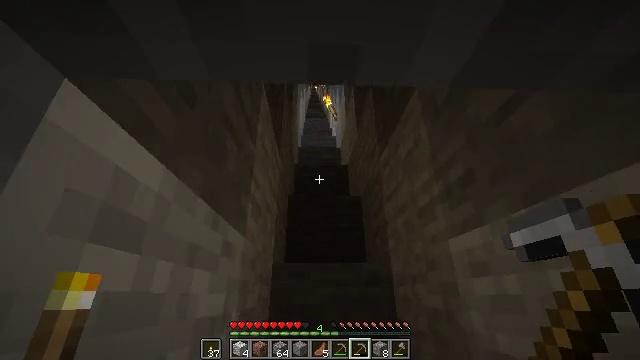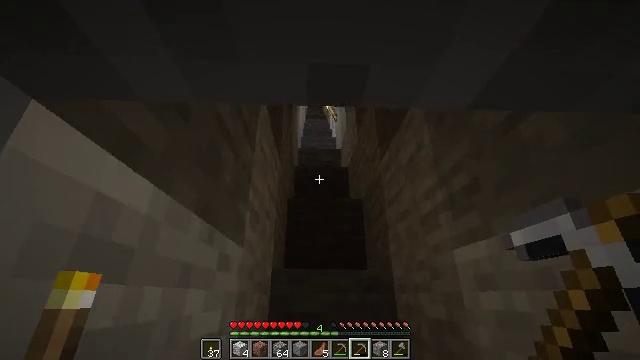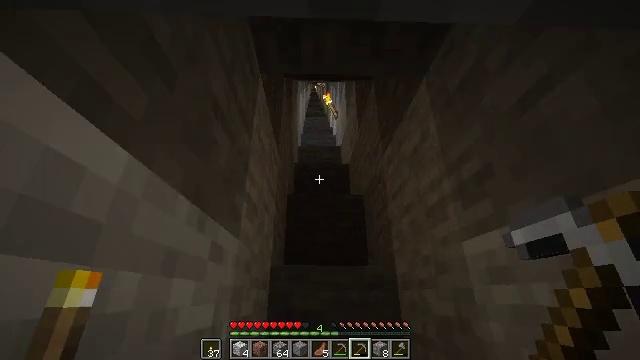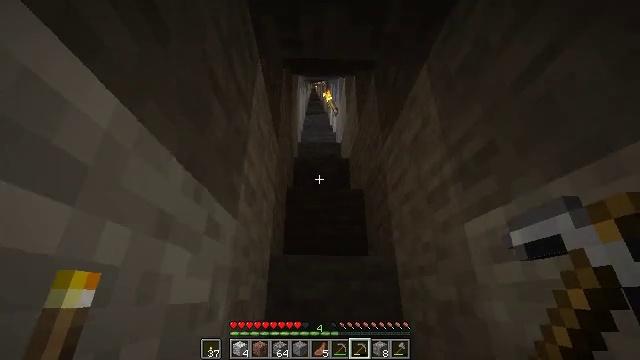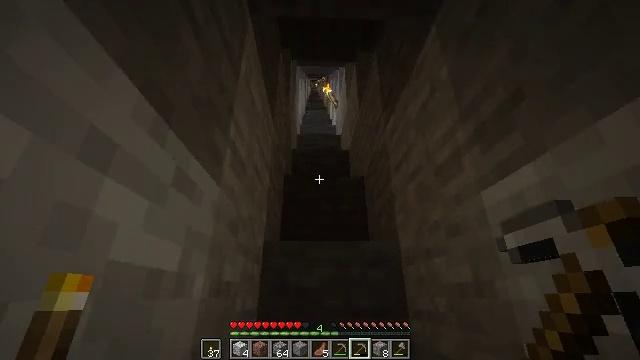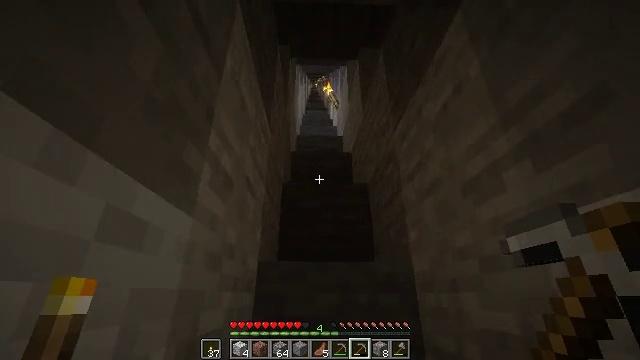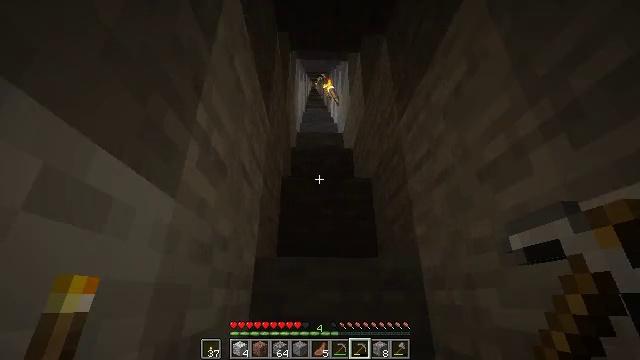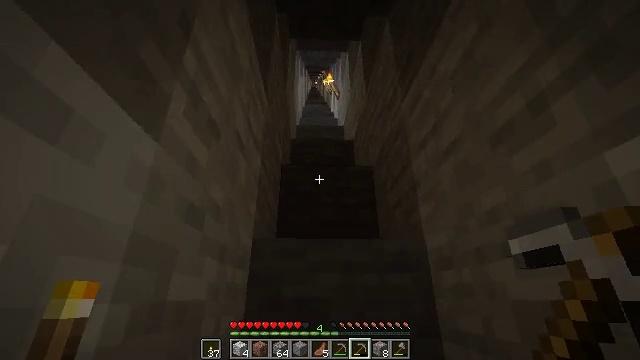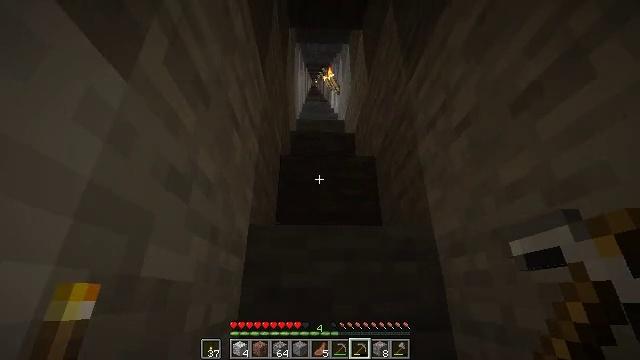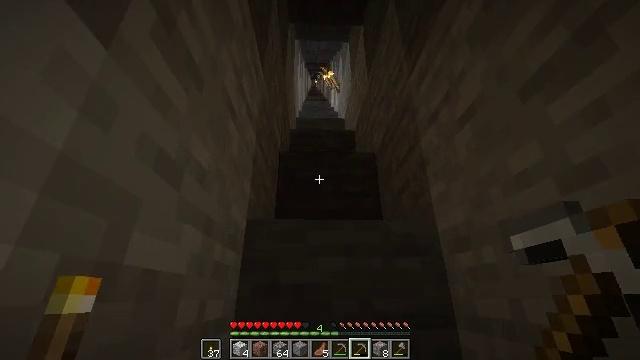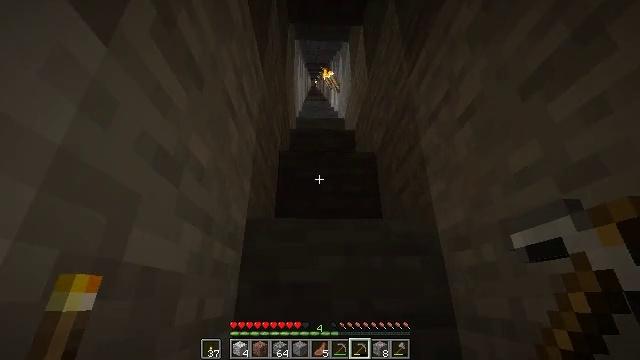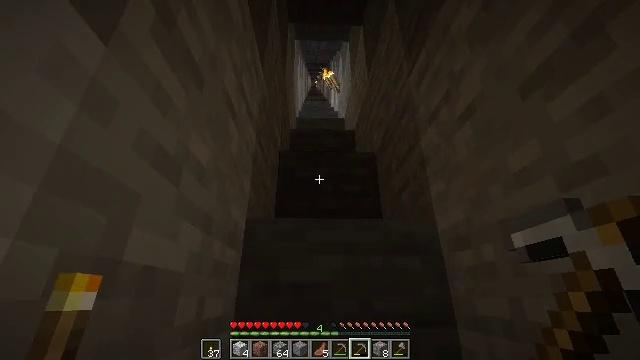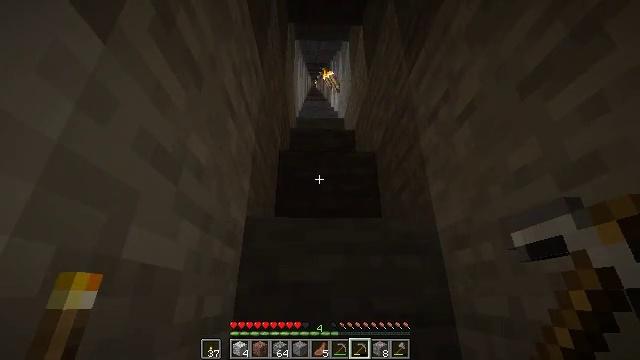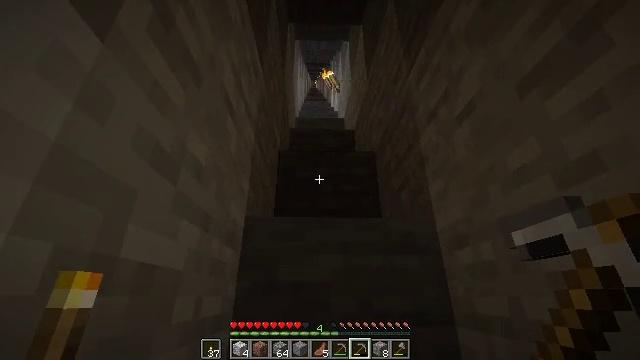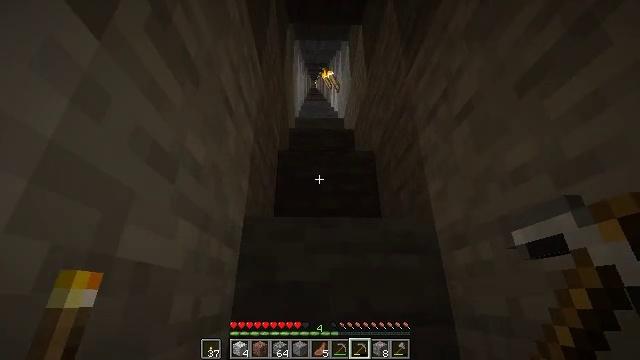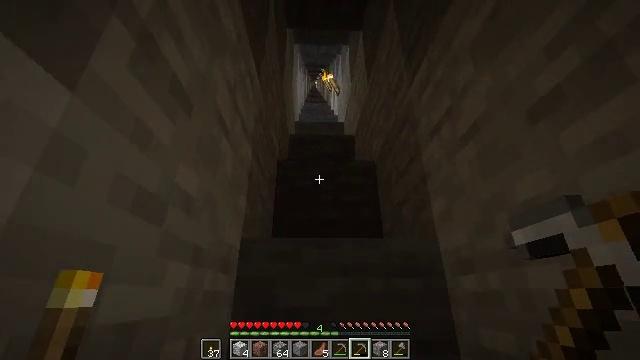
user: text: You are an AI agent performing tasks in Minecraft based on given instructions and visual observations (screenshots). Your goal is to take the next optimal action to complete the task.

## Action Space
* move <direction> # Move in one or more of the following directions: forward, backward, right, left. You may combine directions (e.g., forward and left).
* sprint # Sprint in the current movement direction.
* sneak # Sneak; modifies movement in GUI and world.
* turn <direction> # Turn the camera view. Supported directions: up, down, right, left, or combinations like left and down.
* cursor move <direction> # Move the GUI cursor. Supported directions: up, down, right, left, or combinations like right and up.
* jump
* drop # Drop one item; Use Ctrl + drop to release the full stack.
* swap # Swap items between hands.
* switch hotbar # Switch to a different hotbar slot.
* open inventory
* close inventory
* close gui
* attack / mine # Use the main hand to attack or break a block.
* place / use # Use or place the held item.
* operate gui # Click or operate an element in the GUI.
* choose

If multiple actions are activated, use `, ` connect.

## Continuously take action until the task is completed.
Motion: motion action
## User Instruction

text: Remove gravel from the inventory.
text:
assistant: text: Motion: move forward
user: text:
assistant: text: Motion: move forward
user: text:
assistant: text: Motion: move forward
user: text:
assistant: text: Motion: move forward
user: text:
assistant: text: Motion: move forward, jump
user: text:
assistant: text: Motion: move forward, jump
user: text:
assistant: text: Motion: move forward, jump
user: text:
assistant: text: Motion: move forward, jump
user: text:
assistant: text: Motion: move forward, jump
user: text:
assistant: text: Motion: move forward, jump
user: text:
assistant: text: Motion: move forward, jump
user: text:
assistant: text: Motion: move forward, jump
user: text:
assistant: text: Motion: move forward, jump
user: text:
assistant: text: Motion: move forward, jump
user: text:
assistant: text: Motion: move forward, jump
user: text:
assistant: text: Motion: move forward, jump
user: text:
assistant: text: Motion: move forward
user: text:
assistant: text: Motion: move forward
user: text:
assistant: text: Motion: move forward, jump
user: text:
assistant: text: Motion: move forward, jump
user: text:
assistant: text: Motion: move forward, jump
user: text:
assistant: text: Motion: move forward, jump
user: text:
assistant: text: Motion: move forward
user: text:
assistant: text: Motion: move forward
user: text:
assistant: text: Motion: move forward
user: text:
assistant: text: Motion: move forward
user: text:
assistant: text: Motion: move forward
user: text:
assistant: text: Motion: move forward, jump
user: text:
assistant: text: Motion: move forward, jump
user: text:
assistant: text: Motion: move forward, jump